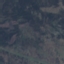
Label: HerbaceousVegetation